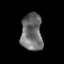
Tissue: prostate
Cell type: T cells
Senescence score: 0.2648
Nuclear area (px): 772
Mean DAPI intensity: 109.592